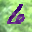
Label: 6